Question: I am totally new in Swift language ..I have written function with completion block
'''
import Foundation
import Alamofire
struct ConnectionManager {
func callGetMethod(url:NSString , completion:(responseData:AnyObject,errorMessage:NSError)->Void)
{
let urlObj = NSURL(string: url)!
Alamofire.request(.GET, urlObj).responseJSON() {
(_, _, data, error) in
completion( responseData: data!, errorMessage: error!)
println(data)
}
}
}
'''
and calling from my viewcontroller but i am getting error Extra argument compilation in call .
'''
var stringurl="http://"
ConnectionManager.callGetMethod(url:stringurl,completion:{(responseData,errorMessage) in
})
'''

Please advise me ..
Thanks in advance
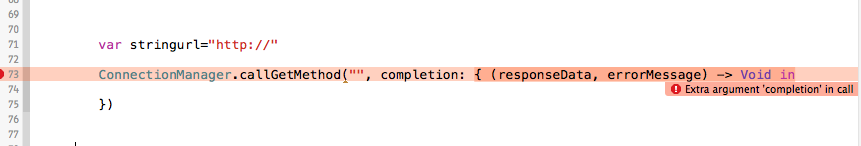
Answer: There are 3 issues in your call:
1. In your completion block you didn't included the tuple
2. No need to include that url (first argument label)
3. You declared callGetMethod as a member function and you are calling that with struct name not by it's object. If you need to call it by struct name make it as static
Change the implementation to:
'''
struct ConnectionManager
{
static func callGetMethod(url:NSString , completion:(responseData:AnyObject,errorMessage:NSError)->Void)
{
}
}
'''
You need to change the call to:
'''
ConnectionManager.callGetMethod("", completion: { (responseData, errorMessage) -> Void in
})
'''
Also the issue is you de